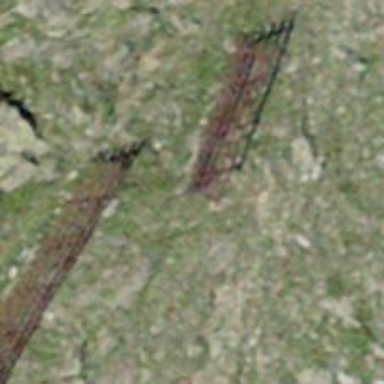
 designed to mitigate snow accumulations in specific area."